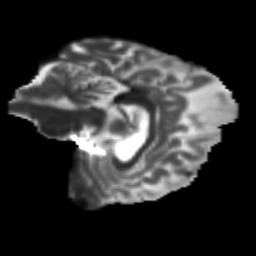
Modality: T2w
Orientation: sagittal
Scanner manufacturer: siemens
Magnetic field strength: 3 T
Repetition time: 9.2 s
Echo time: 0.084 s